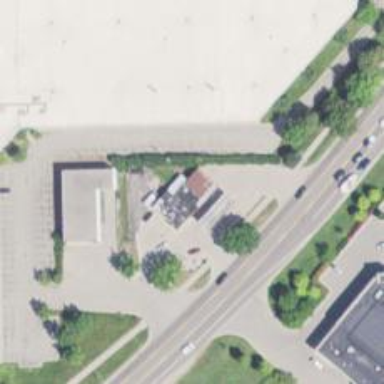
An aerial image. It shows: Convenience shop.